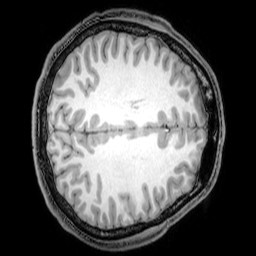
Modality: T1w
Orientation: axial
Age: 22
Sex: male
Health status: healthy
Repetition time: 0.081 s
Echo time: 0.037 s